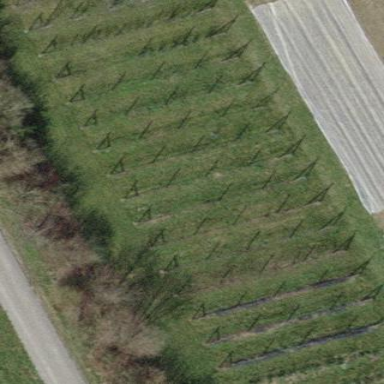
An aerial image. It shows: Orchard.